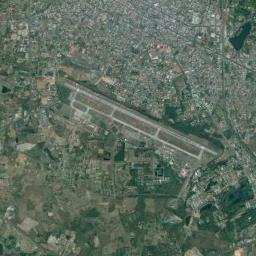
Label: airport